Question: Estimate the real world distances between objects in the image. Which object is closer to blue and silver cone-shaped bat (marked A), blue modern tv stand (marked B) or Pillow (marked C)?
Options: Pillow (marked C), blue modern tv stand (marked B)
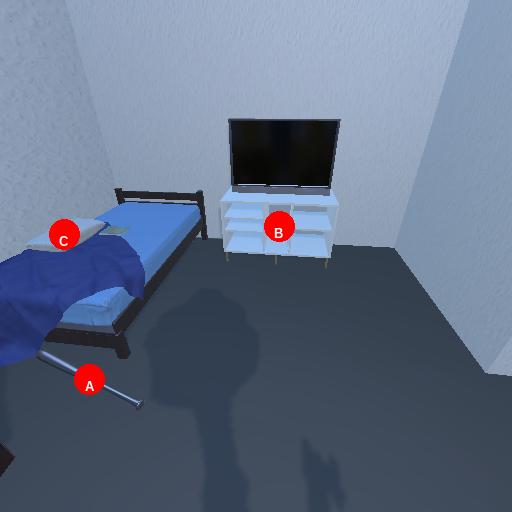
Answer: Pillow (marked C)